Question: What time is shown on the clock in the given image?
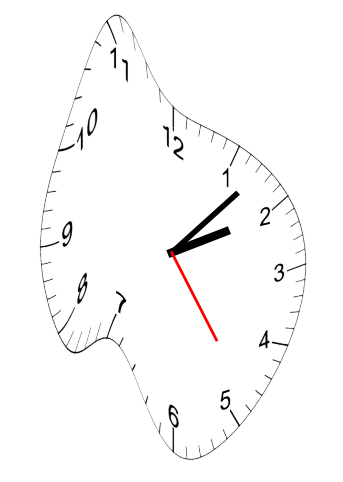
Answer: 02:07:24